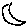
Label: moon